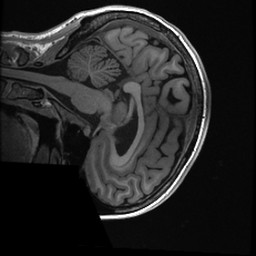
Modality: T1w
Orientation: sagittal
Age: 33
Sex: female